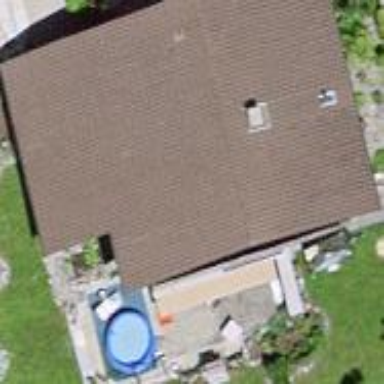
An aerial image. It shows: Gabled roofed house.